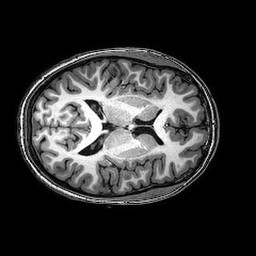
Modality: T1w
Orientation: axial
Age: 22
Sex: female
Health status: healthy
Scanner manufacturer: philips
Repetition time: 0.008149 s
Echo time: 0.00373 s